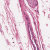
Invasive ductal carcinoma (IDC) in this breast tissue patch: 0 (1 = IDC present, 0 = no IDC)